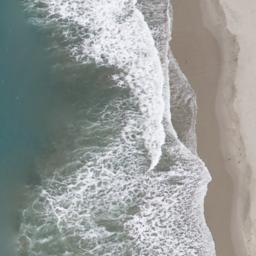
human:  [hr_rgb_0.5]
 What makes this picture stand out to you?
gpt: beach